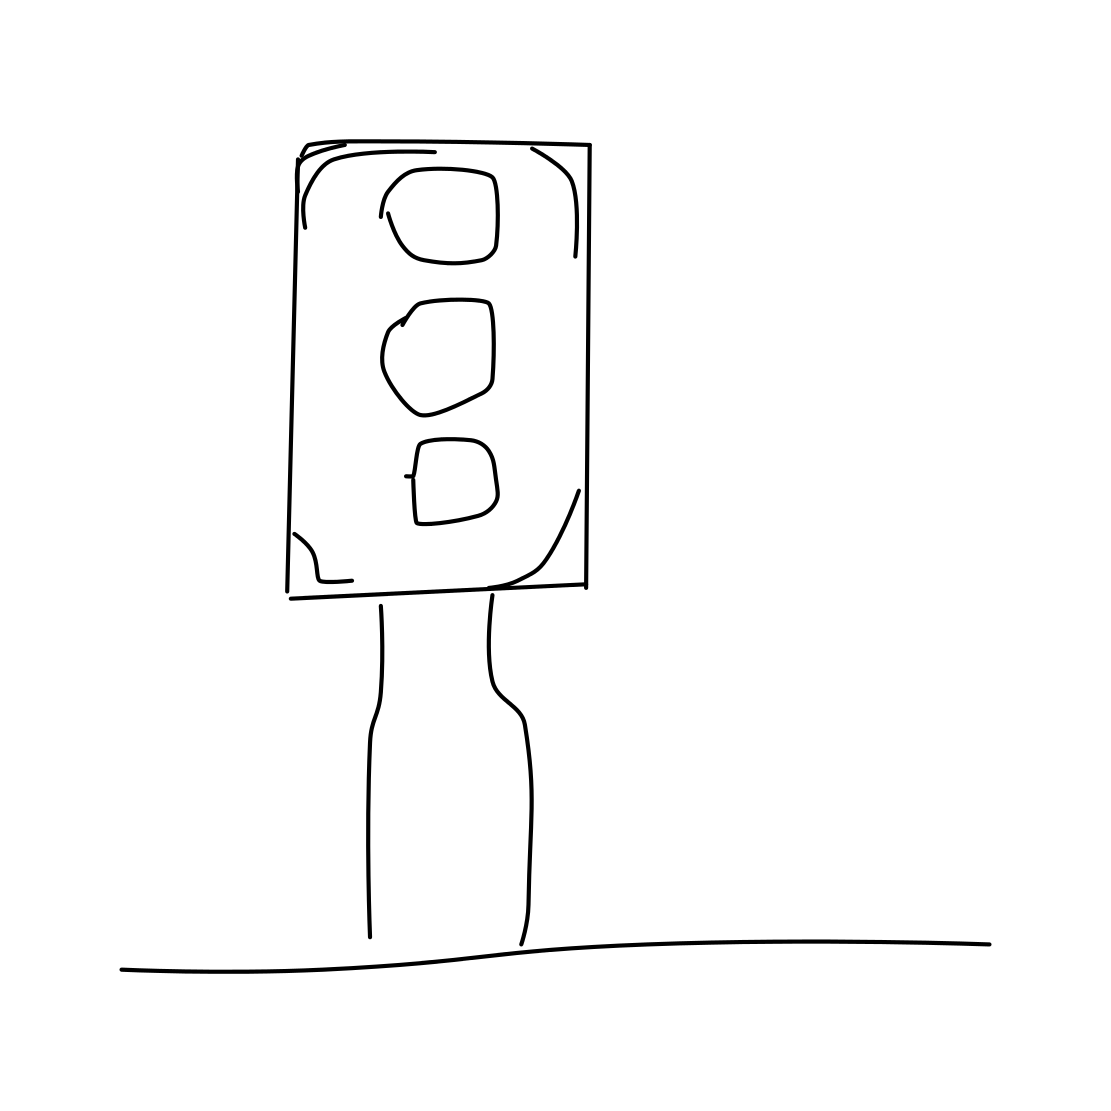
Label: traffic light